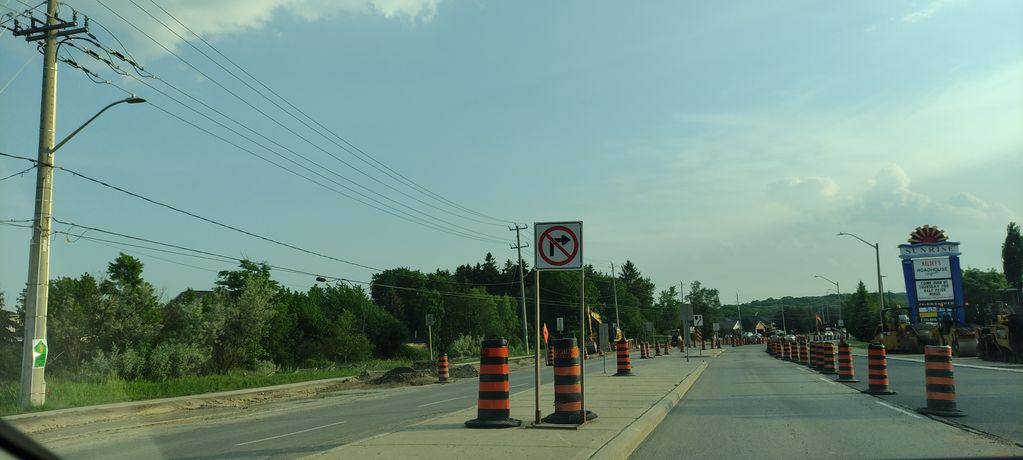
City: kitchener-waterloo